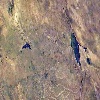
Label: land